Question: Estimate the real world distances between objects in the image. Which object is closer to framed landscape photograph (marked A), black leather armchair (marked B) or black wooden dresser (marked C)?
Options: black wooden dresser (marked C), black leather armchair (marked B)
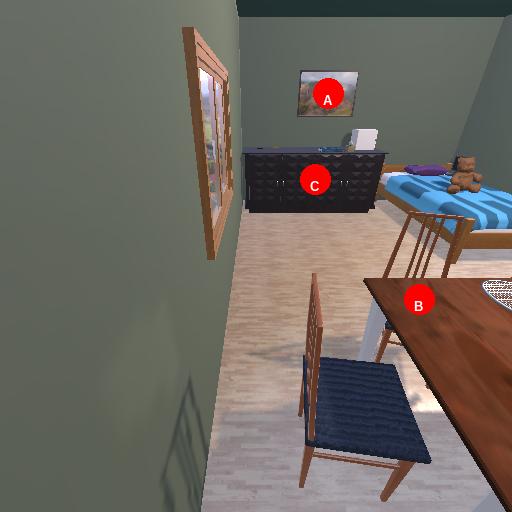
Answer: black wooden dresser (marked C)